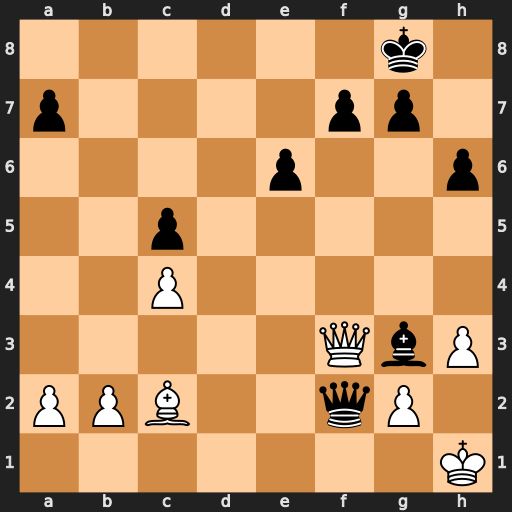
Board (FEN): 6k1/p4pp1/4p2p/2p5/2P5/5QbP/PPB2qP1/7K
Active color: w
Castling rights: -
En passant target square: -
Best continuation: Qa8+ Bb8 Qxb8#